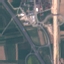
Label: Highway